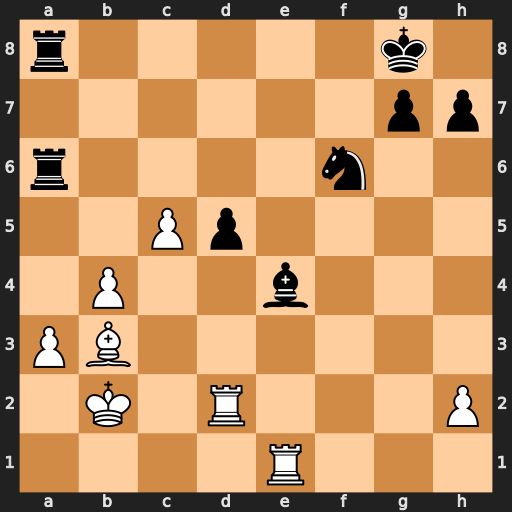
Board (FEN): r5k1/6pp/r4n2/2Pp4/1P2b3/PB6/1K1R3P/4R3
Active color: w
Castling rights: -
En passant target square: -
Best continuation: Rxe4 Nxe4 Bxd5+ Kf8 Bxe4